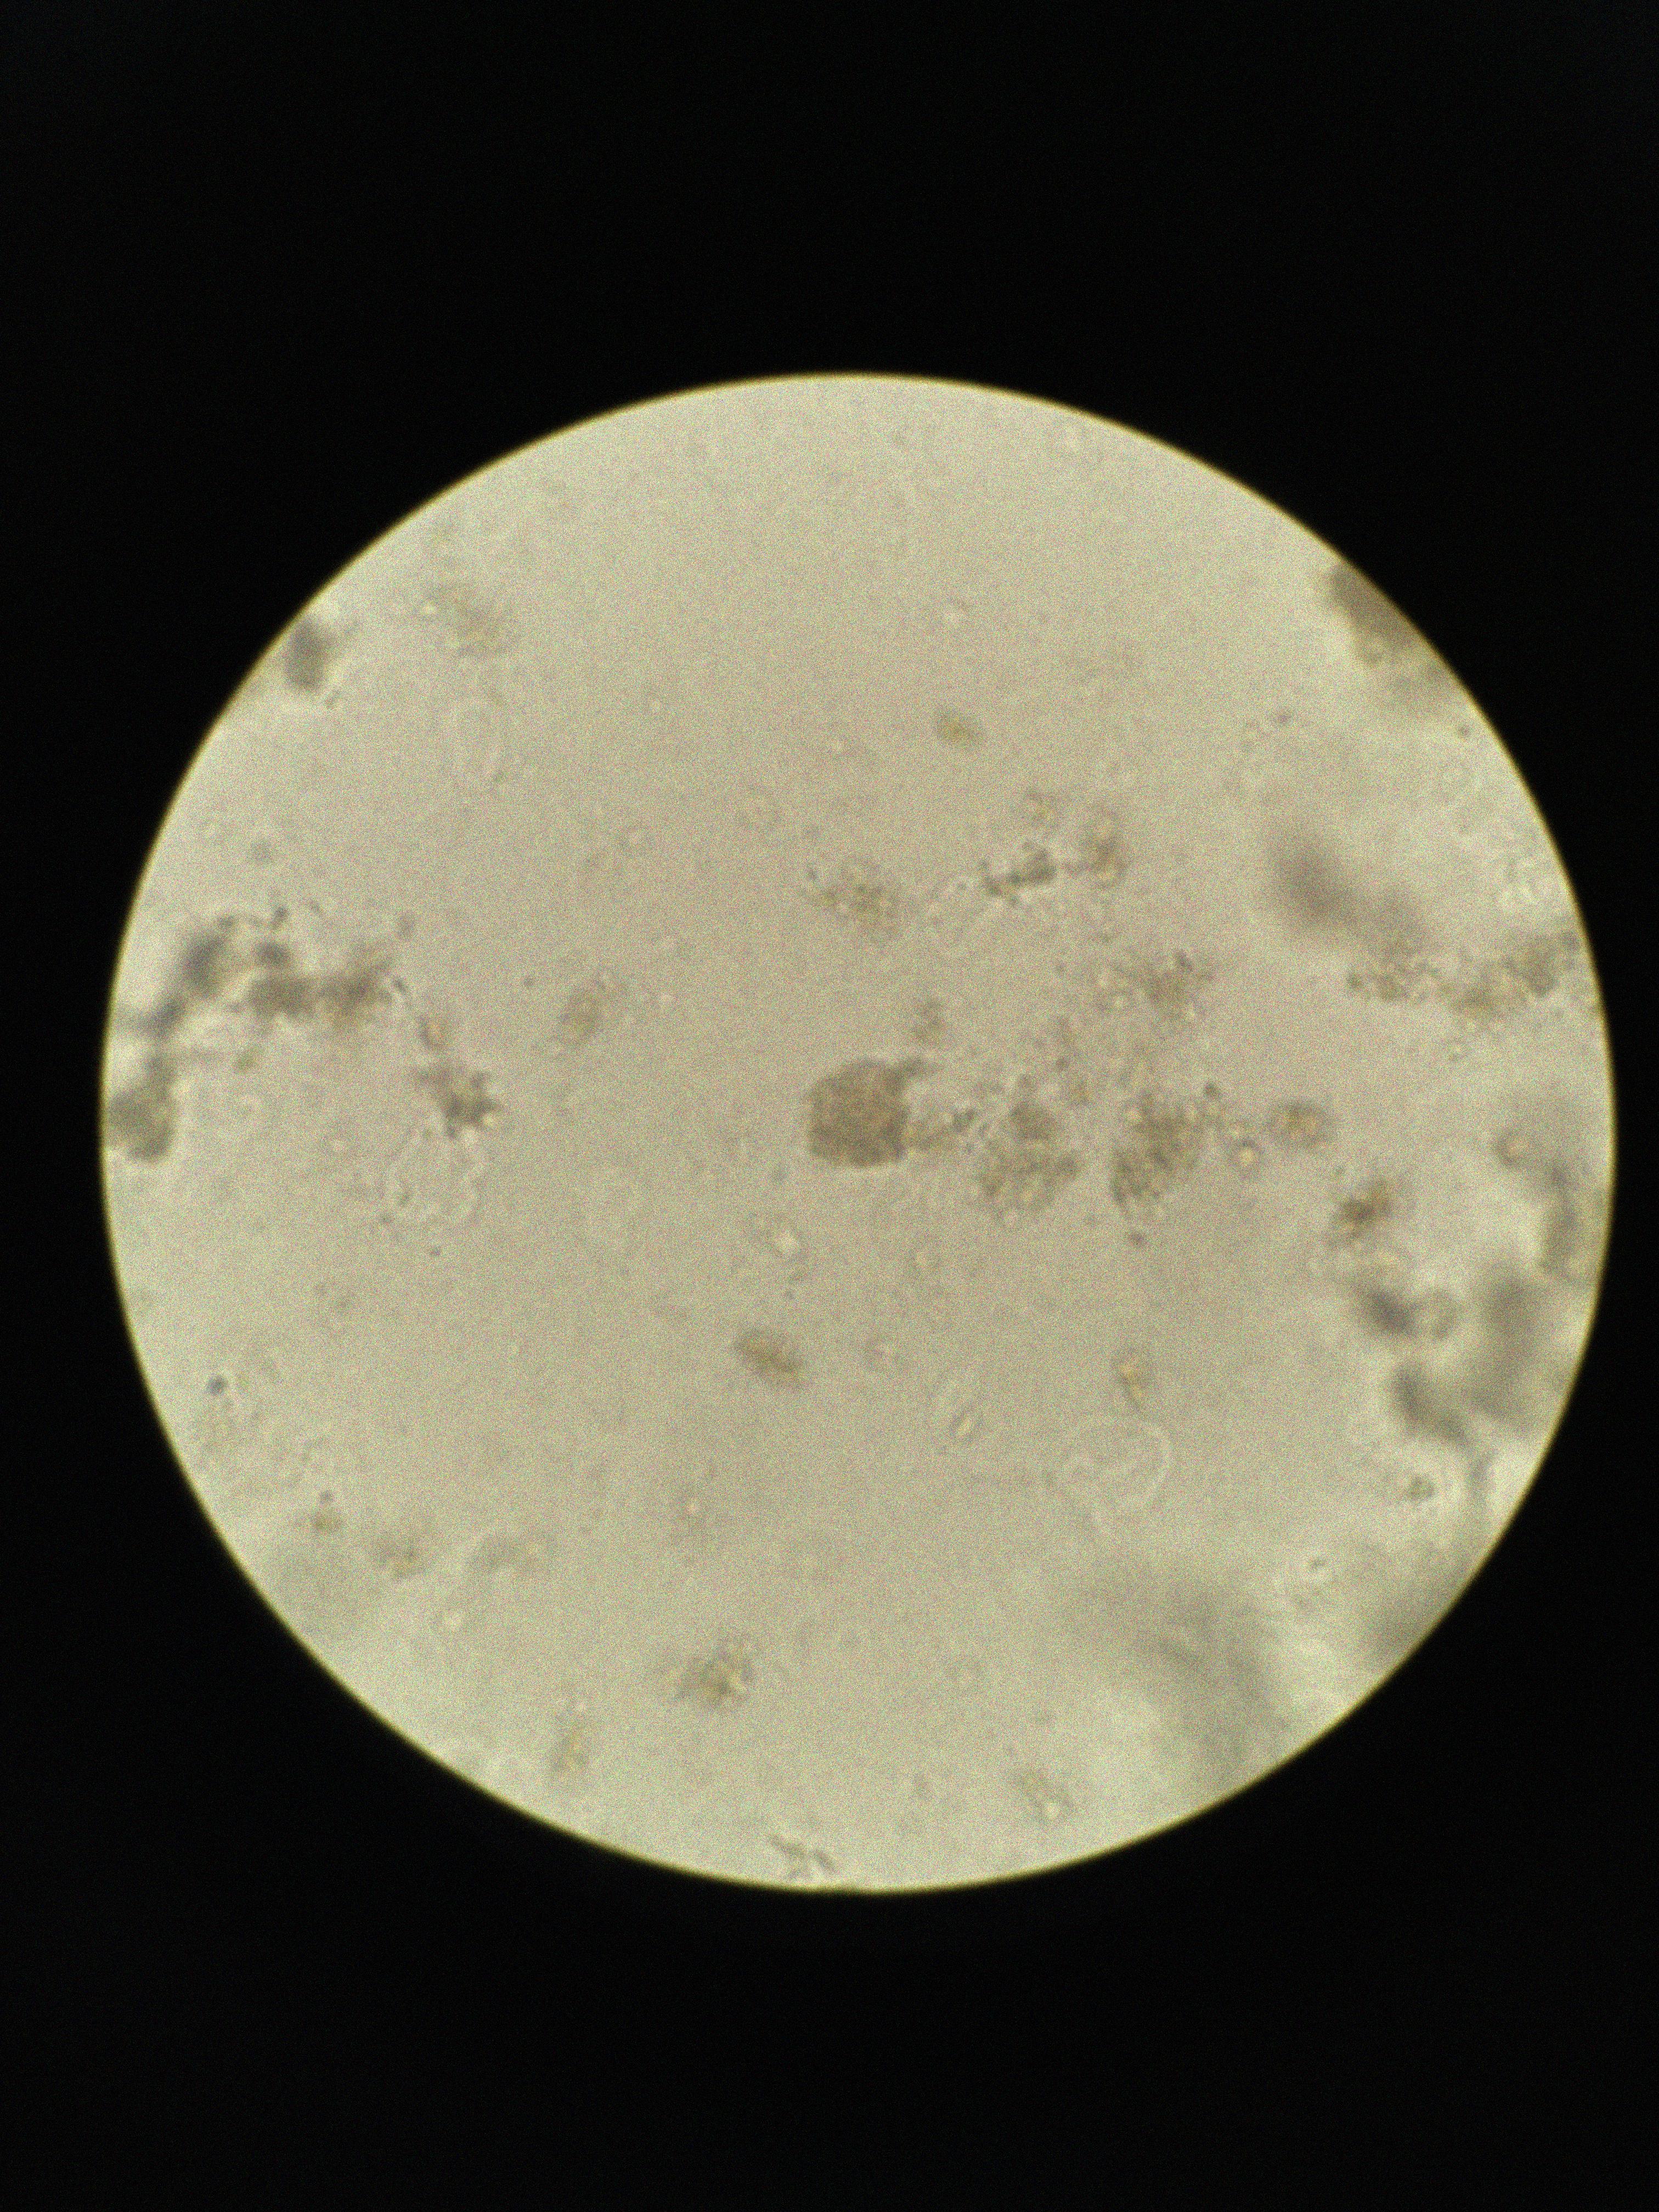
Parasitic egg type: Hymenolepis nana